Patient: sex M, age 38
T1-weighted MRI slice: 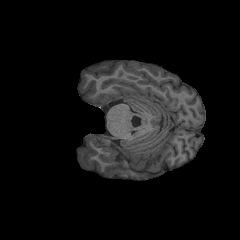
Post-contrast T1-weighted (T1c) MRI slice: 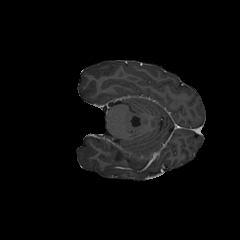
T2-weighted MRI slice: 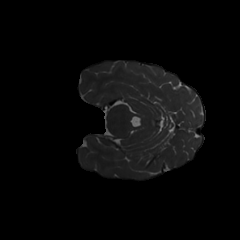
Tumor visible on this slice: no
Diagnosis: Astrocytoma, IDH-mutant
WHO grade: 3